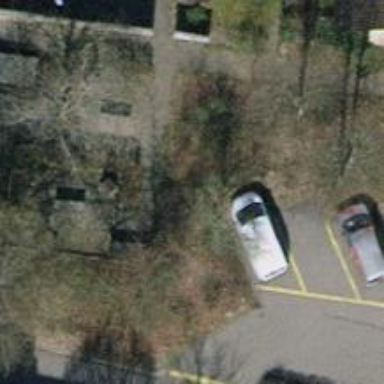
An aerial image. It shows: Urban tree adding natural touch to the cityscape.